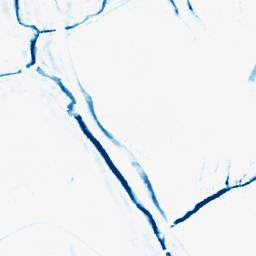
Category: morphological
Decomposition family: morphological_ellipse
Decomposition parameters: operation: closing
width: 5
height: 10
Upsampling method: sinc_blackman
Upsampling parameters: scale: 8
kernel_size: 16
Upsampling scale: 8